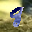
Label: 8